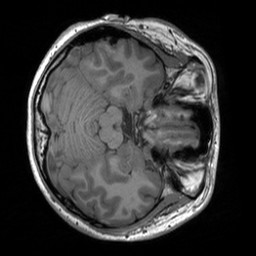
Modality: T1w
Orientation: axial
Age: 26
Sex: female
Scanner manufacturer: siemens
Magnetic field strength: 3 T
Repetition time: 1.9 s
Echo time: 0.00252 s